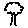
Label: tree